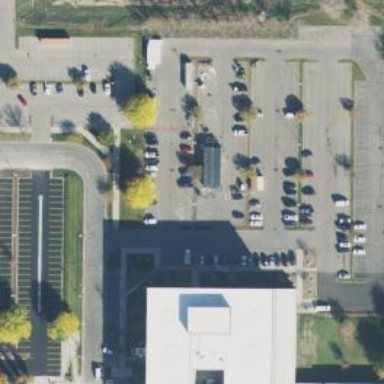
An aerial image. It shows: Parking space.